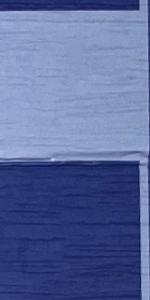
Label: Empty